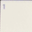
Piece: xx